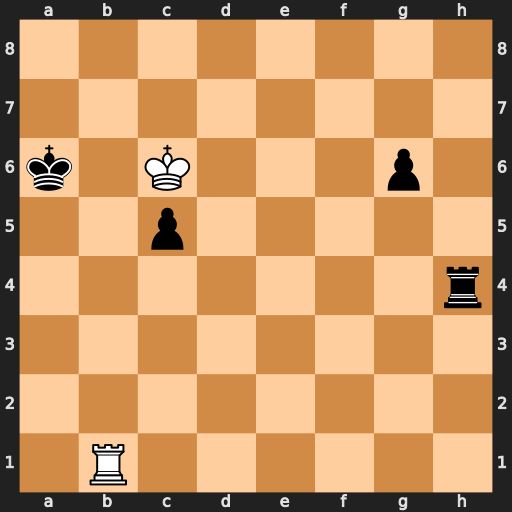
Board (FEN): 8/8/k1K3p1/2p5/7r/8/8/1R6
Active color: w
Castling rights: -
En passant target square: -
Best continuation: Ra1+ Ra4 Rxa4#